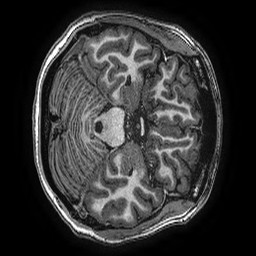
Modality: T1w
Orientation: axial
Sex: female
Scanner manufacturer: ge
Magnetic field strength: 3 T
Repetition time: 0.00766 s
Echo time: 0.003476 s